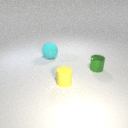
small yellow rubber cylinder in front of large cyan rubber sphere